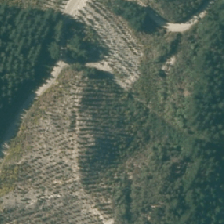
Land cover: harvested_forest